Current action and preconditions to check: trajectory_clear

Your task: For each precondition in the list above, predict whether it will hold at this action.

Consider the current scene as observed from the mobile robot's camera, and analyze the predicted future states of all dynamic agents (e.g., people, animals, vehicles, or any moving entities) within the NEXT SECOND.

IMPORTANT: Only answer "very likely" if you are absolutely certain—based on strong, clear evidence—that a dynamic agent will violate the precondition in the predicted future state. Do NOT answer "very likely" for unlikely, ambiguous, or low-probability risks.

Ask yourself for each precondition: Is there a high probability, with clear and convincing evidence, that the predicted future states of any dynamic agent will interfere with the predicted future state of the currently executing action within the NEXT SECOND, causing that precondition to fail?

Assess the risk level based on these predictions. Use "likely" or "very likely" if motions create a clear risk of interference.

Use "neutral" or "improbable" if agents are nearby but their predicted paths are clearly diverging or non-conflicting.

Failure Risk Categories: "very improbable", "improbable", "neutral", "likely", "very likely"

Answer Format: Output ONLY the probability_of_failure value from these categories: "very improbable", "improbable", "neutral", "likely", "very likely"

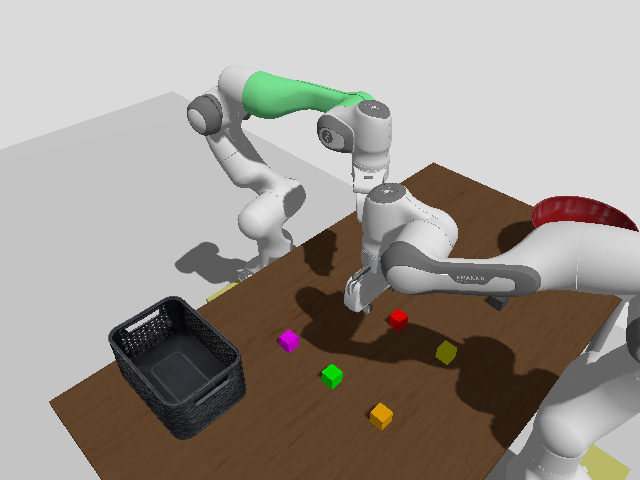

Answer: improbable